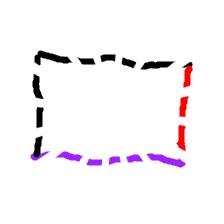
Shape: rectangle